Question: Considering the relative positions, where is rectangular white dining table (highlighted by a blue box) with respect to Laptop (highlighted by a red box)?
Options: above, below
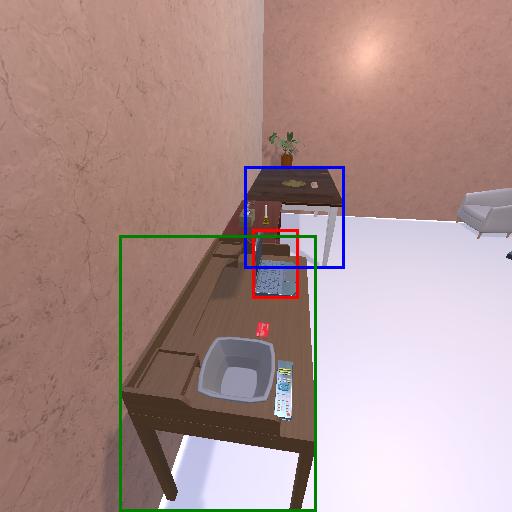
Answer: above